Aerial crown-view tile of a tropical tree (Barro Colorado Island, Panama), acquired 20250512:
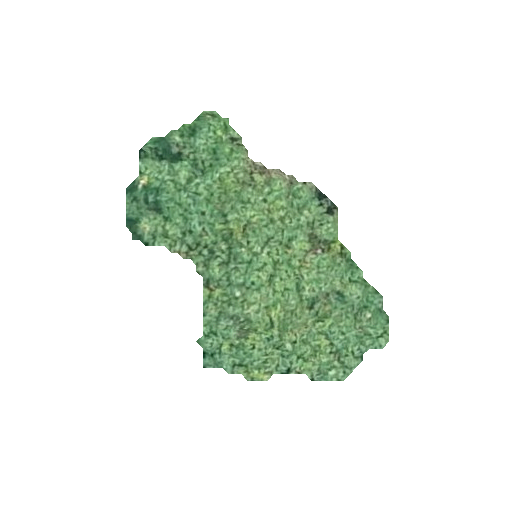
Species: Cecropia insignis
GBIF accepted scientific name: Cecropia insignis
Crown area: 60.352 m²